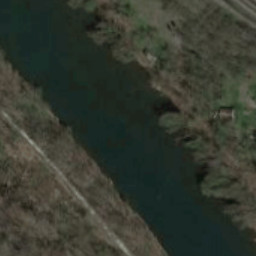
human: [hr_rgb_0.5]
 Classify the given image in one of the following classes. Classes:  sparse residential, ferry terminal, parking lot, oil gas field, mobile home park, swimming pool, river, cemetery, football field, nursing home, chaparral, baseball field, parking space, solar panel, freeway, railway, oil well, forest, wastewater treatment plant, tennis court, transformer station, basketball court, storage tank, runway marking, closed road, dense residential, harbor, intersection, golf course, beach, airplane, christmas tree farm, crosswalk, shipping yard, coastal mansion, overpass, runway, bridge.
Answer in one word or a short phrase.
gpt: river